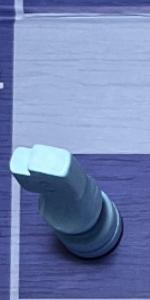
Label: Knight_White